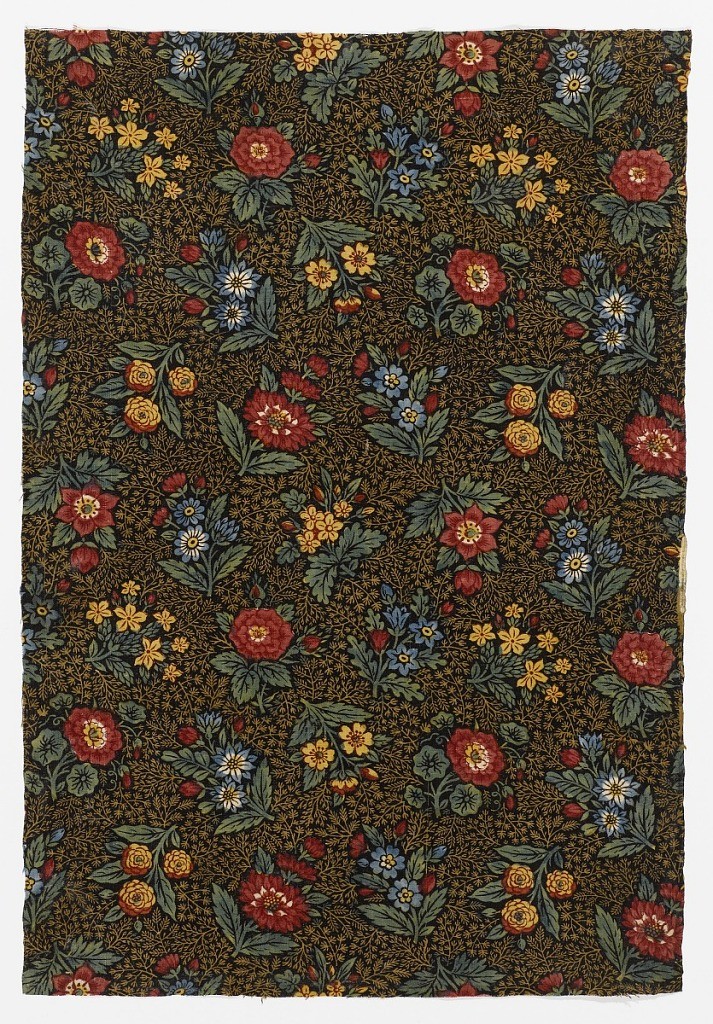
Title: Fragment
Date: late 18th century
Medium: cotton Technique: block printed (two reds, black, drab yellow) with blue and yellow applied by brush on plain weave
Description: Nondirectional pattern of small flowers surrounded by fine leaf sprigs on a black background.